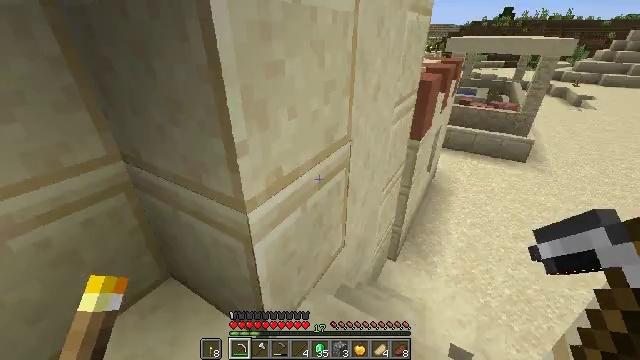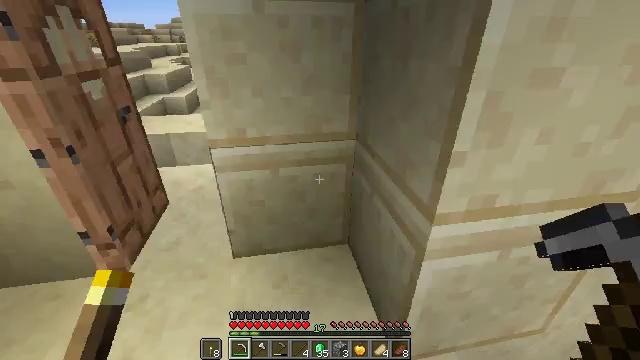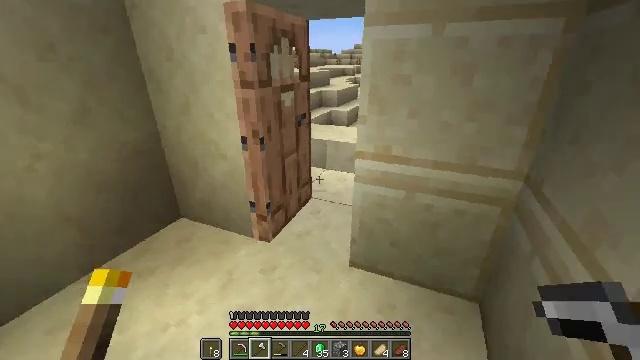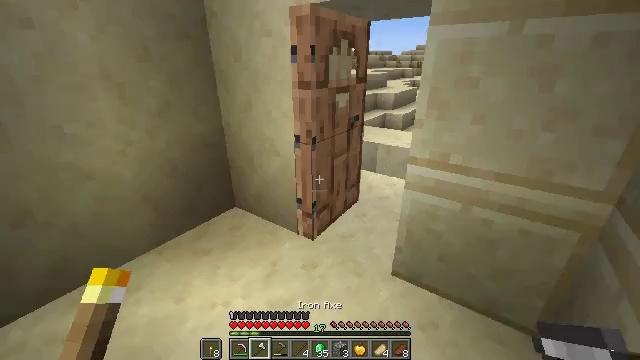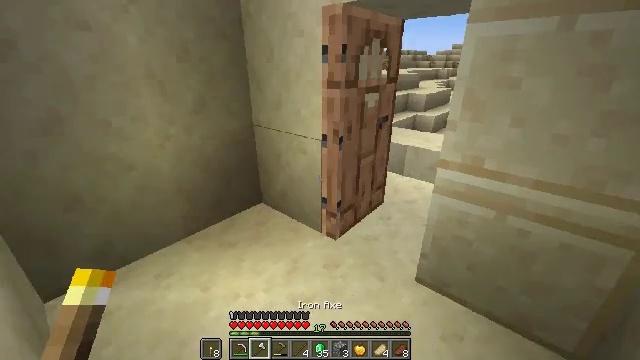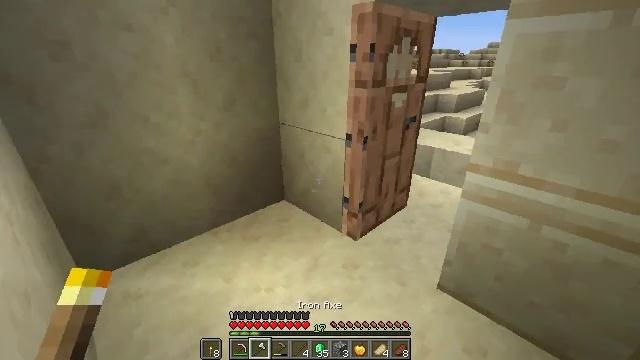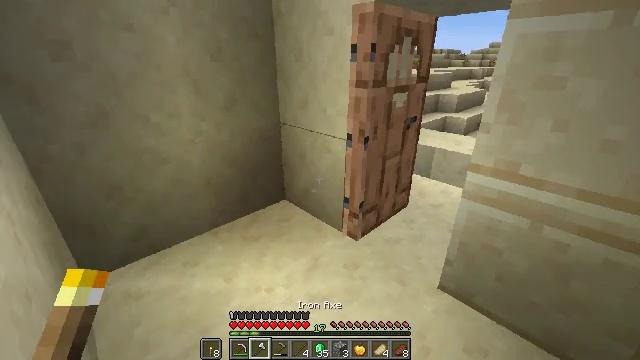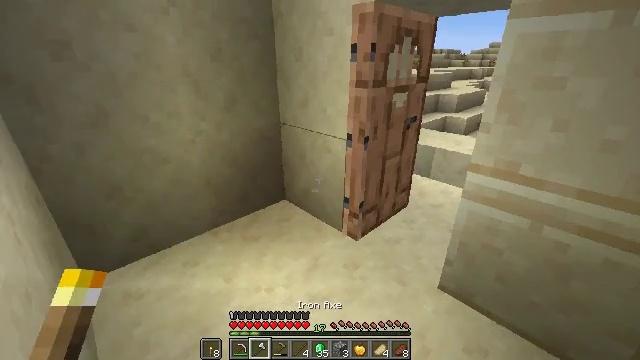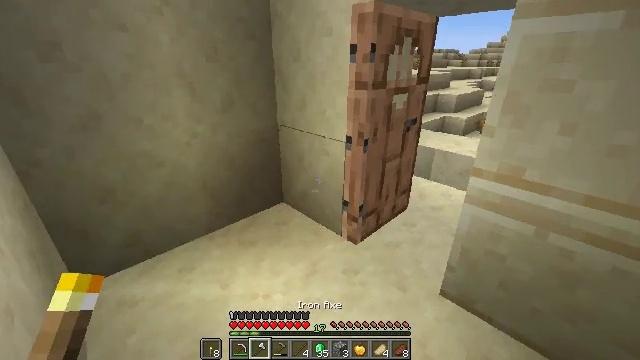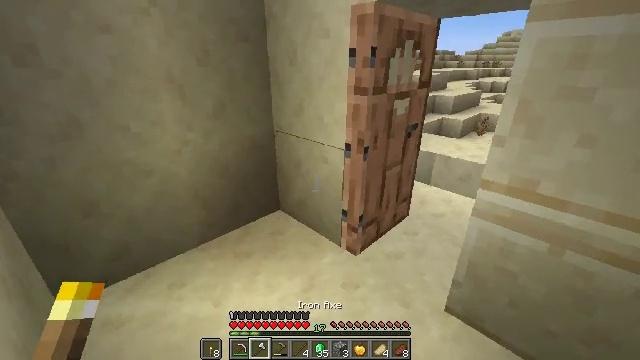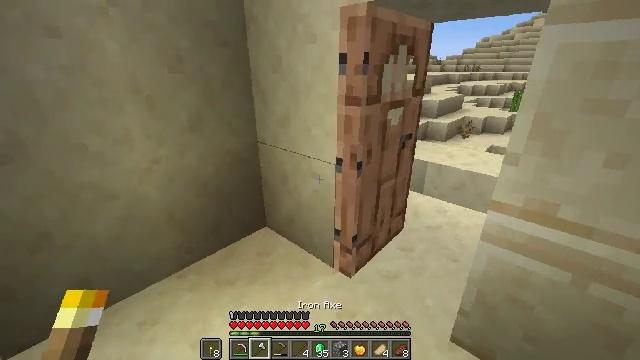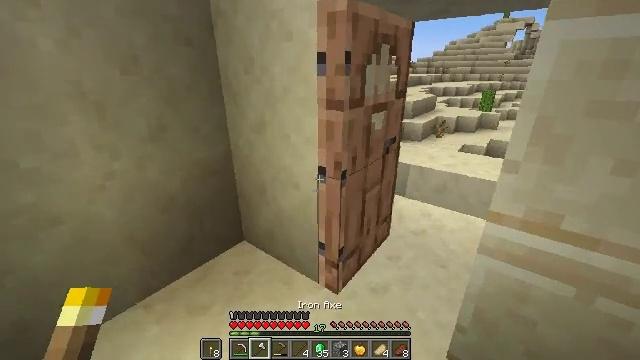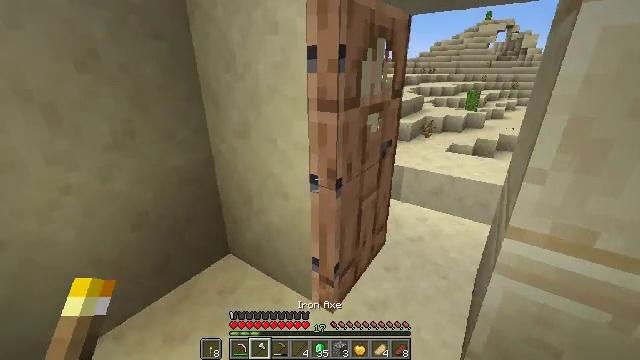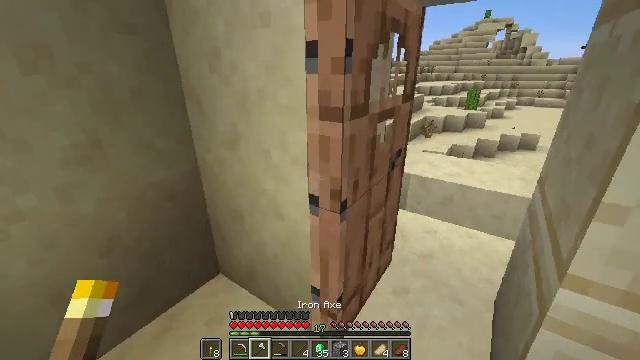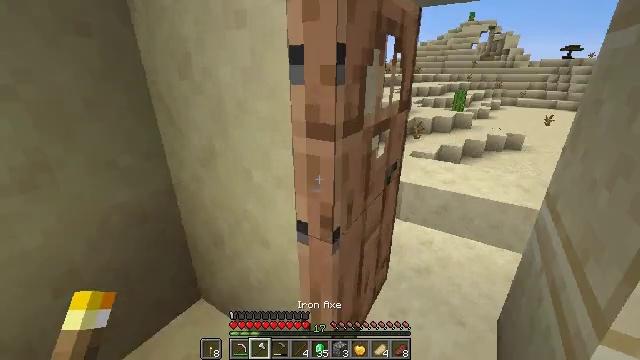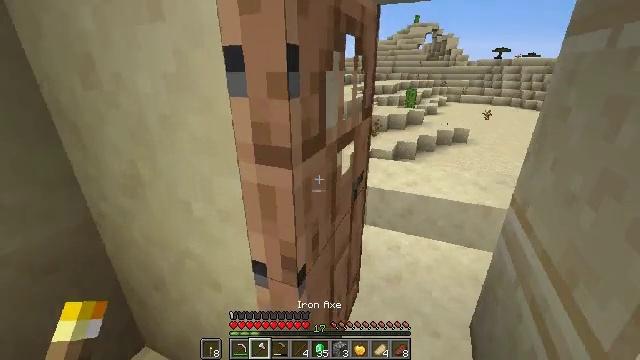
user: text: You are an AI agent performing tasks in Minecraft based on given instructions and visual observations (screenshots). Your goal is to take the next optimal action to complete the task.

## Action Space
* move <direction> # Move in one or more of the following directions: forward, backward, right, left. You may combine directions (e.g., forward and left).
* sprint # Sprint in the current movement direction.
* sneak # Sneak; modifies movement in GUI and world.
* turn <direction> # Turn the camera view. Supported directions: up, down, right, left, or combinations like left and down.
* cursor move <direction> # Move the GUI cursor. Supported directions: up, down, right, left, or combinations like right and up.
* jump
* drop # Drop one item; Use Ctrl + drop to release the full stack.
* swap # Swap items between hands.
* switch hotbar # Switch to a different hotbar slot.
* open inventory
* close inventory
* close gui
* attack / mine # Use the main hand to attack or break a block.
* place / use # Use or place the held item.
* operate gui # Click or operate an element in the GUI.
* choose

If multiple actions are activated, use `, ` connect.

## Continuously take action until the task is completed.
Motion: motion action
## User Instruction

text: Break the cartography table.
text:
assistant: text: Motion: turn left
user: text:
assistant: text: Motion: turn left and up, switch to hotbar 2
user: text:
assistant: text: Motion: turn left, switch to hotbar 2
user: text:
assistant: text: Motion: turn left, switch to hotbar 2
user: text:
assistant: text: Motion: turn left, switch to hotbar 2
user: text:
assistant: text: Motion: no_op
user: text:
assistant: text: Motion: no_op
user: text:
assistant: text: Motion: move forward
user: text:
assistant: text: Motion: move forward
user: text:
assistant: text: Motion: move forward, turn right
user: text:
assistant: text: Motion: move forward, turn right
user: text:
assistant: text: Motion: move forward, turn right
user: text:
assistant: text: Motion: move forward
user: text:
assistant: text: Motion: move forward, turn right
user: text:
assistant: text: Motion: move forward, turn right
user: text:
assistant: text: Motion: move forward and move right, turn right and down
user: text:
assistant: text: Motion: move forward and move right, turn right and down
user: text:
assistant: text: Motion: move forward and move right, turn down
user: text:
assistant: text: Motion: move forward
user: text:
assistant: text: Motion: move forward, turn right and down
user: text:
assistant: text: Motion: move forward, turn right and down
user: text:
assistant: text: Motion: move forward, turn right and down
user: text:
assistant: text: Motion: move forward, turn right and down
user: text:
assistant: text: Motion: move forward, turn right and down
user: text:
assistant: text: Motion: move forward, turn right and down
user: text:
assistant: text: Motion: move forward, turn right
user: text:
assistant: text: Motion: move forward, turn right
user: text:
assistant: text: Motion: move forward, turn right
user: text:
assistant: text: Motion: move forward, turn right
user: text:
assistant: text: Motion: turn right and down